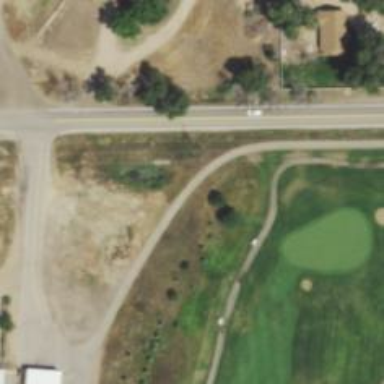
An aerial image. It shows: Service road used as golf cart path.